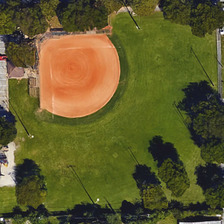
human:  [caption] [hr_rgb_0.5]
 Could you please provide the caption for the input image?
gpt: some green trees are around a baseball field .

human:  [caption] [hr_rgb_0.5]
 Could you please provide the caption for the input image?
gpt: some green trees are around a baseball field .

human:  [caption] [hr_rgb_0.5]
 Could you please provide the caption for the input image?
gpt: some green trees are around a baseball field .

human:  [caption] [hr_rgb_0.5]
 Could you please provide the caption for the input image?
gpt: some green trees are around a baseball field .

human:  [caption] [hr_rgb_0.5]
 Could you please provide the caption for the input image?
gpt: some green trees are around a baseball field .